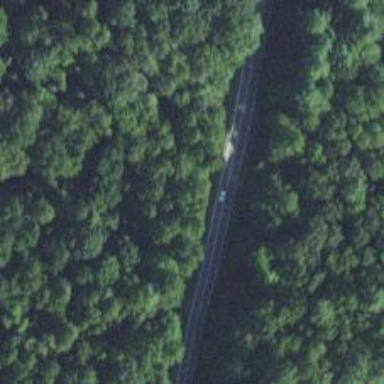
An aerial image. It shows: Culvert tunnel.